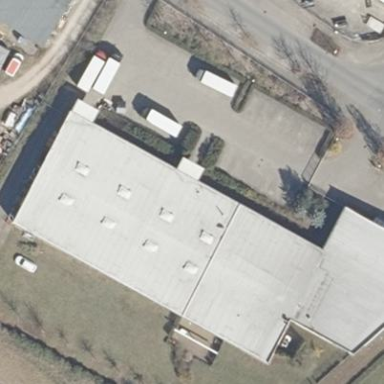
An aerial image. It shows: Commercial building.